Field crop: tomato
Growth stage: 1
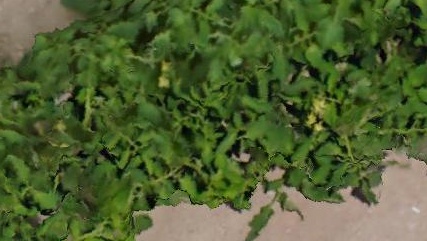
Species: tomato